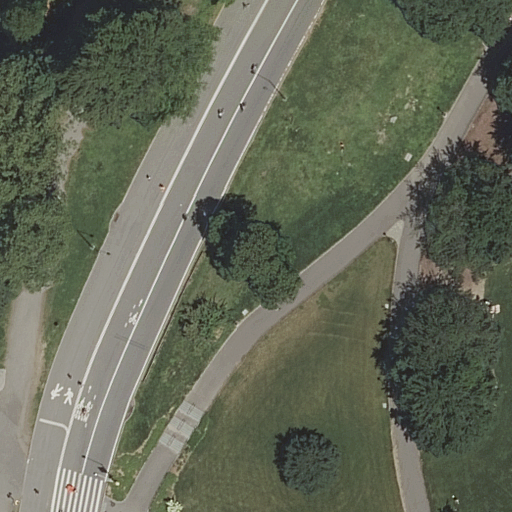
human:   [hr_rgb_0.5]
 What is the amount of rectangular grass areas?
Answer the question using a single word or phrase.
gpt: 0

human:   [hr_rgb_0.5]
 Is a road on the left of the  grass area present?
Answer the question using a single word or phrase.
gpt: yes

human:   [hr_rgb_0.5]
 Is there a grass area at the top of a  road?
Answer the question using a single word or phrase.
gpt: no

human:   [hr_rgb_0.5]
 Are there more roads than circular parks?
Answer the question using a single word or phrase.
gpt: yes

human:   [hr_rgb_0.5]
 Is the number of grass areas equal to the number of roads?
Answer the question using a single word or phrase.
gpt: no

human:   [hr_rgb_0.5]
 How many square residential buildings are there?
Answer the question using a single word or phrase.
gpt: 0

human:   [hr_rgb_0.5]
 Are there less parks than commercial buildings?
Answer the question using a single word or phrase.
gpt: no

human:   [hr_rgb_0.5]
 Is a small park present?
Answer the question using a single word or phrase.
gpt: no

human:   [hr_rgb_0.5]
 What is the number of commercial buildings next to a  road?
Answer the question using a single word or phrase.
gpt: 0

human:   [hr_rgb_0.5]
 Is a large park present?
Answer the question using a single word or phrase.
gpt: yes

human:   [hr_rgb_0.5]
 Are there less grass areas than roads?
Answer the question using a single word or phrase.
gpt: yes

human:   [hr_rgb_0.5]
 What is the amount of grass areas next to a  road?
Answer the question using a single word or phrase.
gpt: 1

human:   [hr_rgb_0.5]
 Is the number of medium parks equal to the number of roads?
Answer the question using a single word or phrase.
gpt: no

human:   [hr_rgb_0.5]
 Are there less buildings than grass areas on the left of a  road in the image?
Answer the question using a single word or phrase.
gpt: no

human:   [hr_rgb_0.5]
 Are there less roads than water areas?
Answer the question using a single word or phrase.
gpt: no

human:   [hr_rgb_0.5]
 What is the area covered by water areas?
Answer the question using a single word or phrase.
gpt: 0m2

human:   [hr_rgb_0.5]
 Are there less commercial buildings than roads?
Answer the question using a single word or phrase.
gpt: yes

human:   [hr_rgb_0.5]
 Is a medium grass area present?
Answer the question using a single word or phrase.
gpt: no

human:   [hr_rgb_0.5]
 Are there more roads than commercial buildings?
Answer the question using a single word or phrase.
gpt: yes

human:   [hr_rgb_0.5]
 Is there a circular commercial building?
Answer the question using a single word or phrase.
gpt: no

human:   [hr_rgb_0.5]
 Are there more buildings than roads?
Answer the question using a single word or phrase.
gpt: no

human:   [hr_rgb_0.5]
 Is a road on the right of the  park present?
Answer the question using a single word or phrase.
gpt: no

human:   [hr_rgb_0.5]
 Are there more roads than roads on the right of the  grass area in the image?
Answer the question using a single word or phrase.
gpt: yes

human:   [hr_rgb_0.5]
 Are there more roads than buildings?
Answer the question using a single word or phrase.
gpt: yes

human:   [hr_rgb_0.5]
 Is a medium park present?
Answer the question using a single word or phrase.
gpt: no

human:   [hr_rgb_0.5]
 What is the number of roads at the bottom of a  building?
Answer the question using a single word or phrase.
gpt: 0

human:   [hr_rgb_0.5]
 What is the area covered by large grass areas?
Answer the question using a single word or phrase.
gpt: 6698m2

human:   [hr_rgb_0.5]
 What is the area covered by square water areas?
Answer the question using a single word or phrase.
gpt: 0m2

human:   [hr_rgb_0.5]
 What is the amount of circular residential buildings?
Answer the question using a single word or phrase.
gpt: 0

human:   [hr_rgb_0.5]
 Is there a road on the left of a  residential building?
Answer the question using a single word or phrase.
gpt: no

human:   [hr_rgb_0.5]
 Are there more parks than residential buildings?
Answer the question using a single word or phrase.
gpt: yes

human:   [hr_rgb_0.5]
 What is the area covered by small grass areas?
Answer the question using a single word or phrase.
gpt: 0m2

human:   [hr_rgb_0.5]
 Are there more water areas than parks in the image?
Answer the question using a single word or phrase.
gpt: no

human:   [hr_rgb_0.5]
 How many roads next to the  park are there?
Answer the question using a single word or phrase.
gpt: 10

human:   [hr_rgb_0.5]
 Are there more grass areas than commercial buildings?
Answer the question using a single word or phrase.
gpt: yes

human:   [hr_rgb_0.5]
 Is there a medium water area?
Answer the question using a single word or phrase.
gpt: no